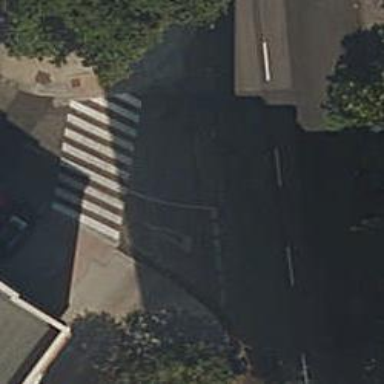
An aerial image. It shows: Road with "give way" sign.